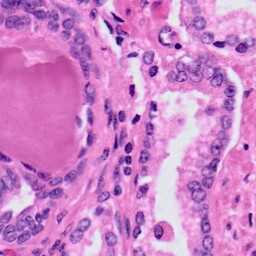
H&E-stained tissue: Prostate